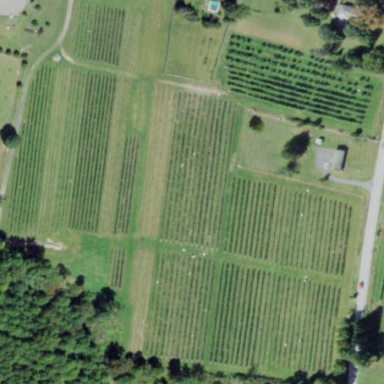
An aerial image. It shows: Orchard.